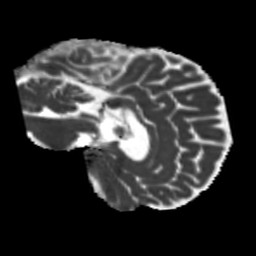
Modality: MD
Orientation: sagittal
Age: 47
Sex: male
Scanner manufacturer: siemens
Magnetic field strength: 3 T
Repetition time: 5.25 s
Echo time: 0.08 s